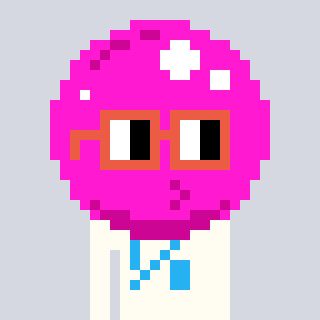
a pixel art character with square orange glasses, a bubblegum-shaped head and a grayscale-colored body on a cool background